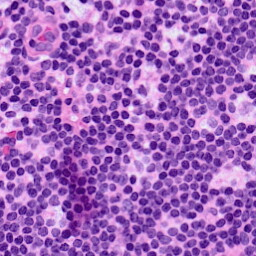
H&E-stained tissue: LymphNode